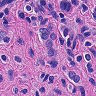
Metastatic tissue present: yes